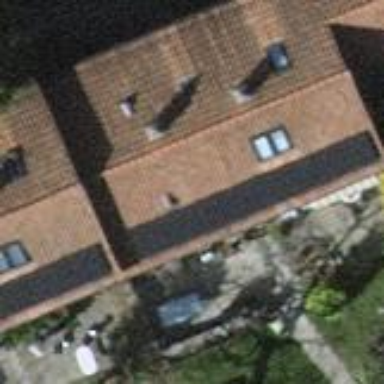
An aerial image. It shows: Beige house with gabled roof covered in orange-red roof tiles. The roof is oriented across the building.